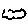
Label: cloud